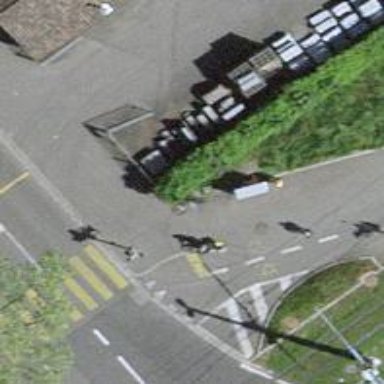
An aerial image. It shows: Asphalt footway with cycle path.